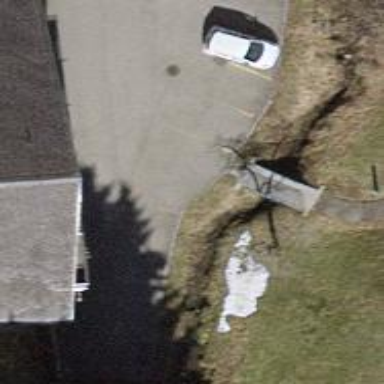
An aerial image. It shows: Paved footway.